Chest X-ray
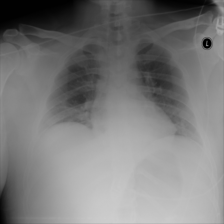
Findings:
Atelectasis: negative
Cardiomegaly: negative
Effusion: negative
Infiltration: negative
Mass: negative
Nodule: negative
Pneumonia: negative
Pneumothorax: negative
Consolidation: negative
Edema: negative
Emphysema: negative
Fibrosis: negative
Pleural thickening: negative
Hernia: negative